Question: I have a feeling that this is impossible (or at least very complicated), but I currently have a generated graph that looks something like this (excuse my terrible paint skills):

Now, I'd like to be able to create a polygon of the outline, I have the coordnates of all the nodes, but not the intersections. The best I can manage so far is the Gift Wrapping algorithm, which gives more of a rough outline of the polygon than anything else.
Does anyone have any ideas as to how I could go about this?
(I'm currently using PyGame)
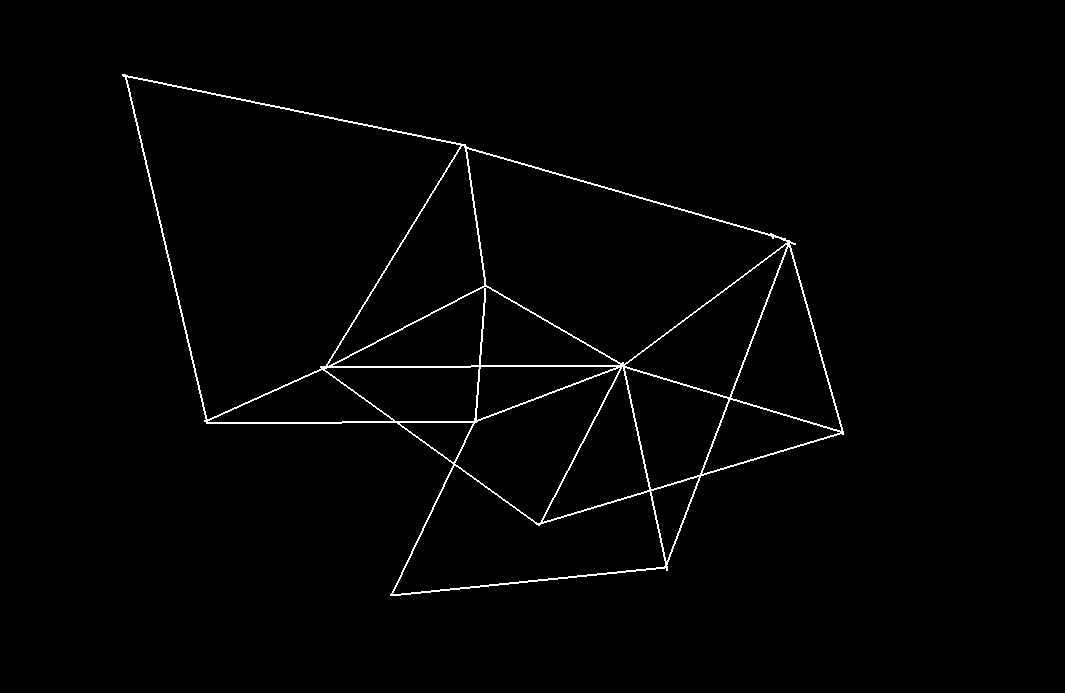
Answer: You're going to want to figure out where intersections happen and make new nodes there.
Then you want to find an edge that's on the outer polygon. I suggest running a random ray in from infinity until it strikes an edge.
Then imagine yourself walking along that edge, keeping your left hand on the boundary and your right hand outside. Start walking.
When you hit a node, you turn, such that you don't cross any edge. That is, you begin to traverse the next edge in counterclockwise order. (A simple implementation of this would be to sort them by direction, using atan2().)
It's all basic high school algebra and trigonometry, but it might be a little rough if this is your first time programming anything of this nature. You'll learn a lot, though.